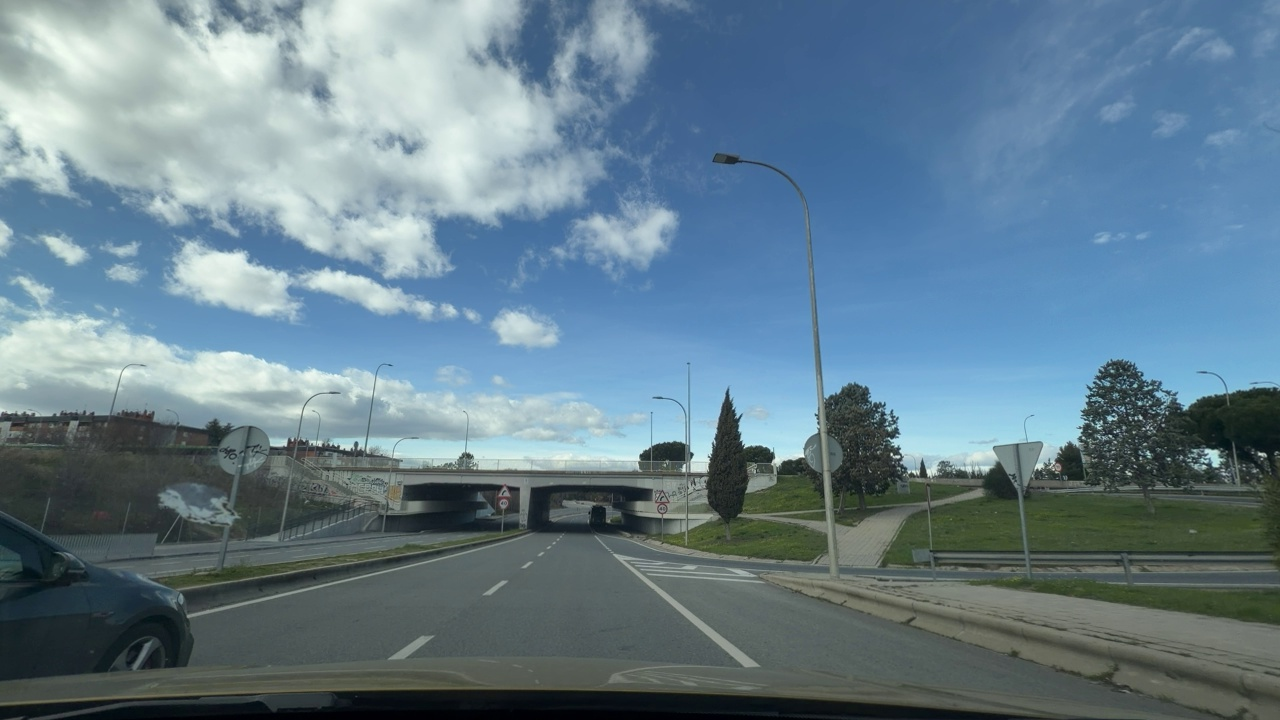
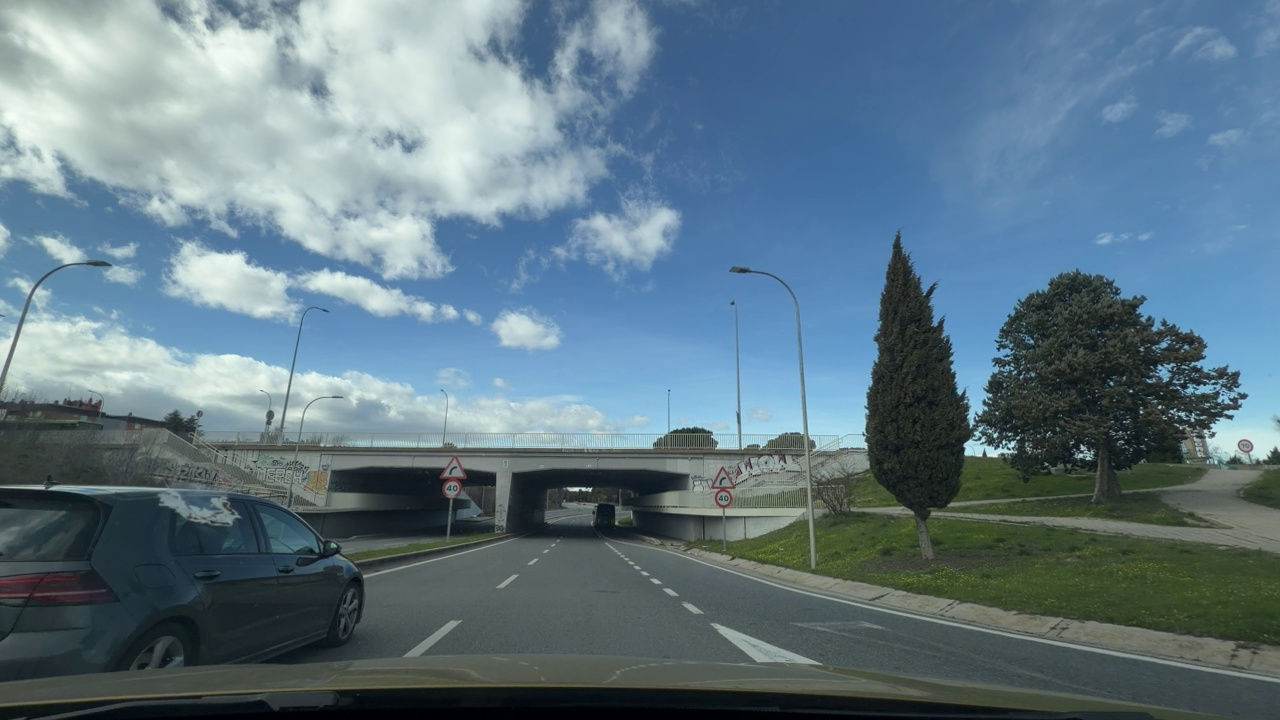
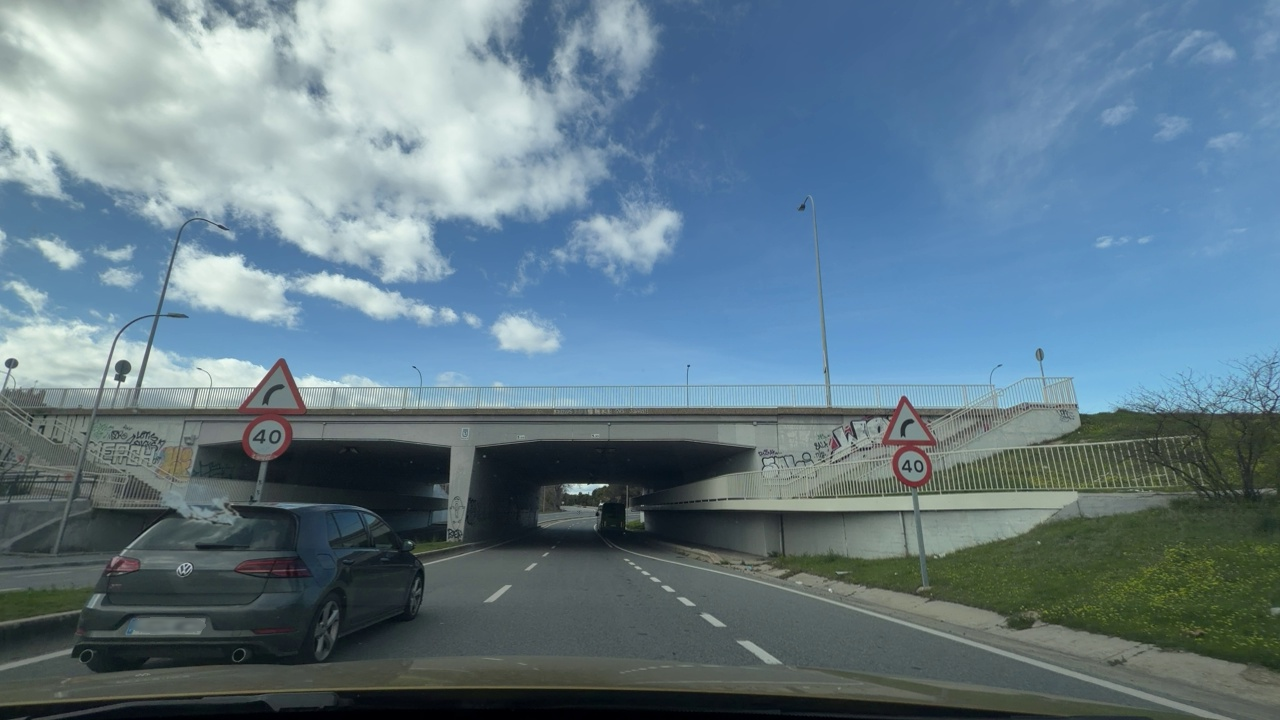
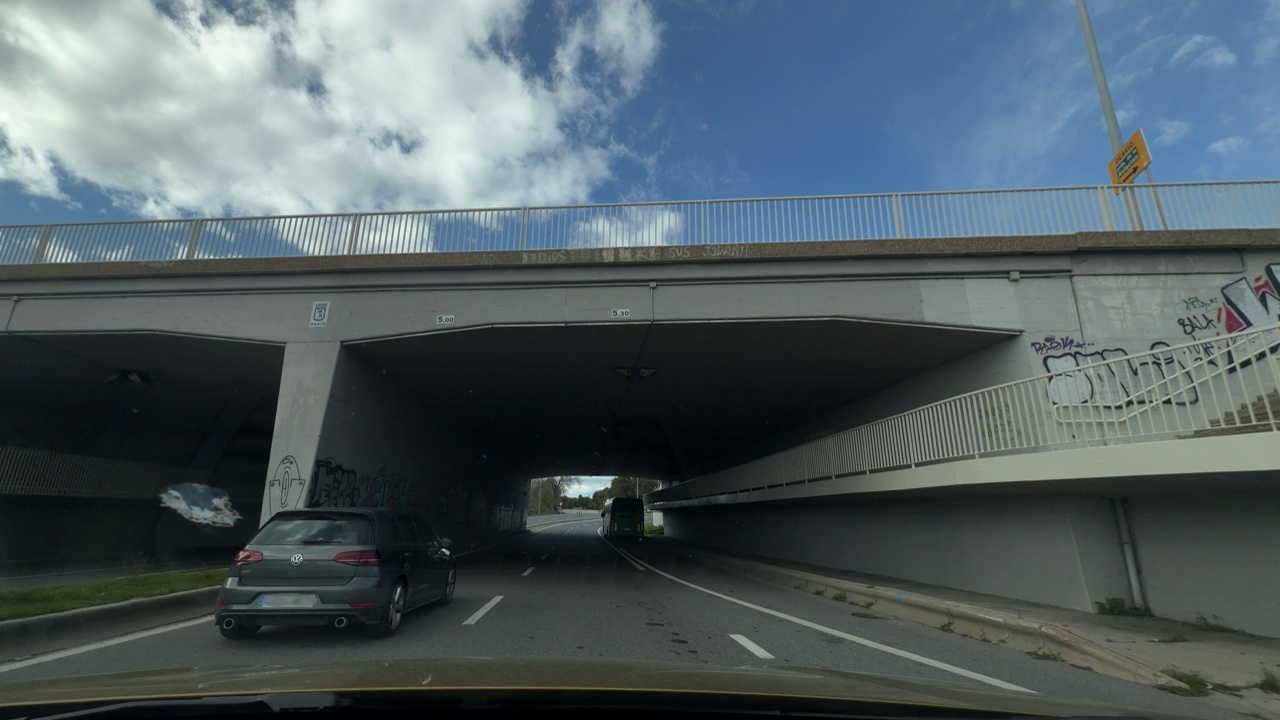
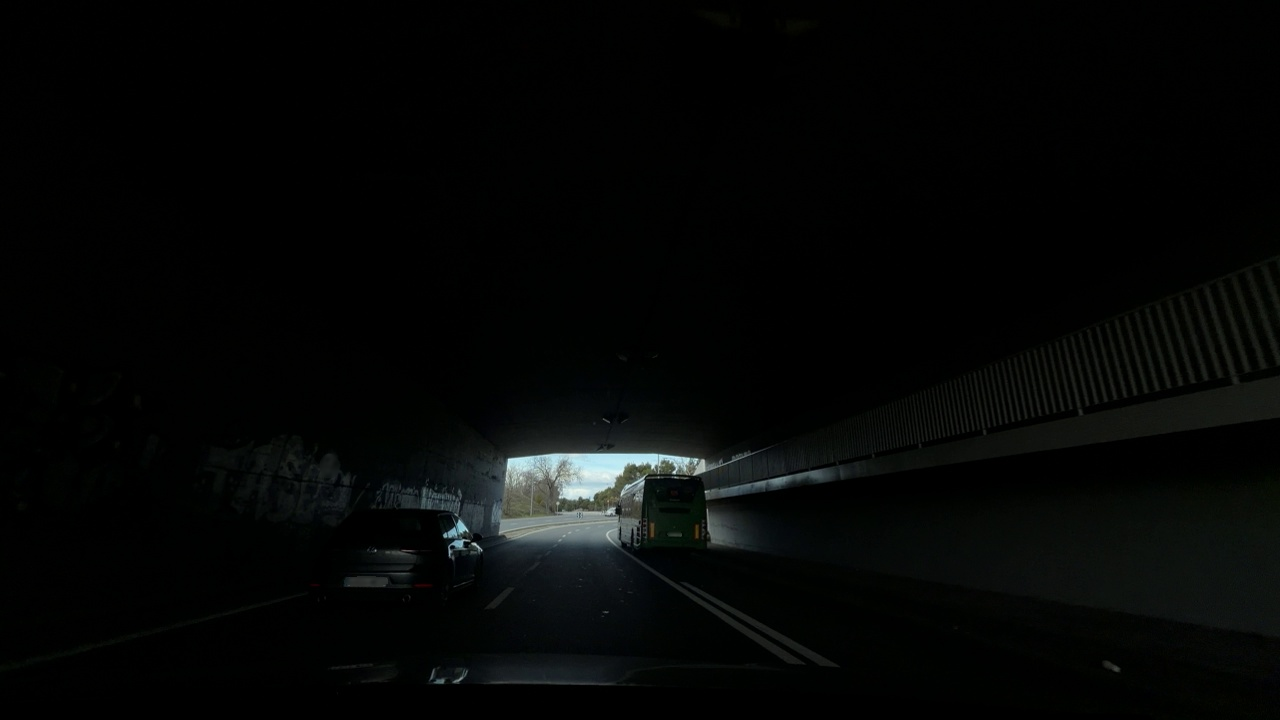
Situation: empty
Question: Do the outer lane markings of an adjacent lane converge into the ego lane?
Answer: No
Reasoning: No signs of lane merging are visible

Situation: empty
Question: Is there an intersection ahead in the ego direction of travel?
Answer: No
Reasoning: No cross street is visible ahead of the direction of travel

Situation: empty
Question: Do lane markings remain continuous through the intersection in the ego lane?
Answer: No
Reasoning: No intersection appears and line marking clearly indicate one direction only

Situation: empty
Question: Is there a visible gap or discontinuity in the ego lane markings?
Answer: No
Reasoning: No discontinuity in line marking can be found in the road